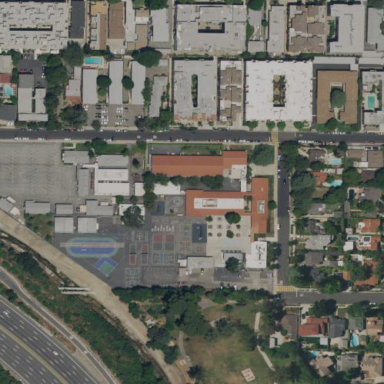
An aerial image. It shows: School.